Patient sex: F
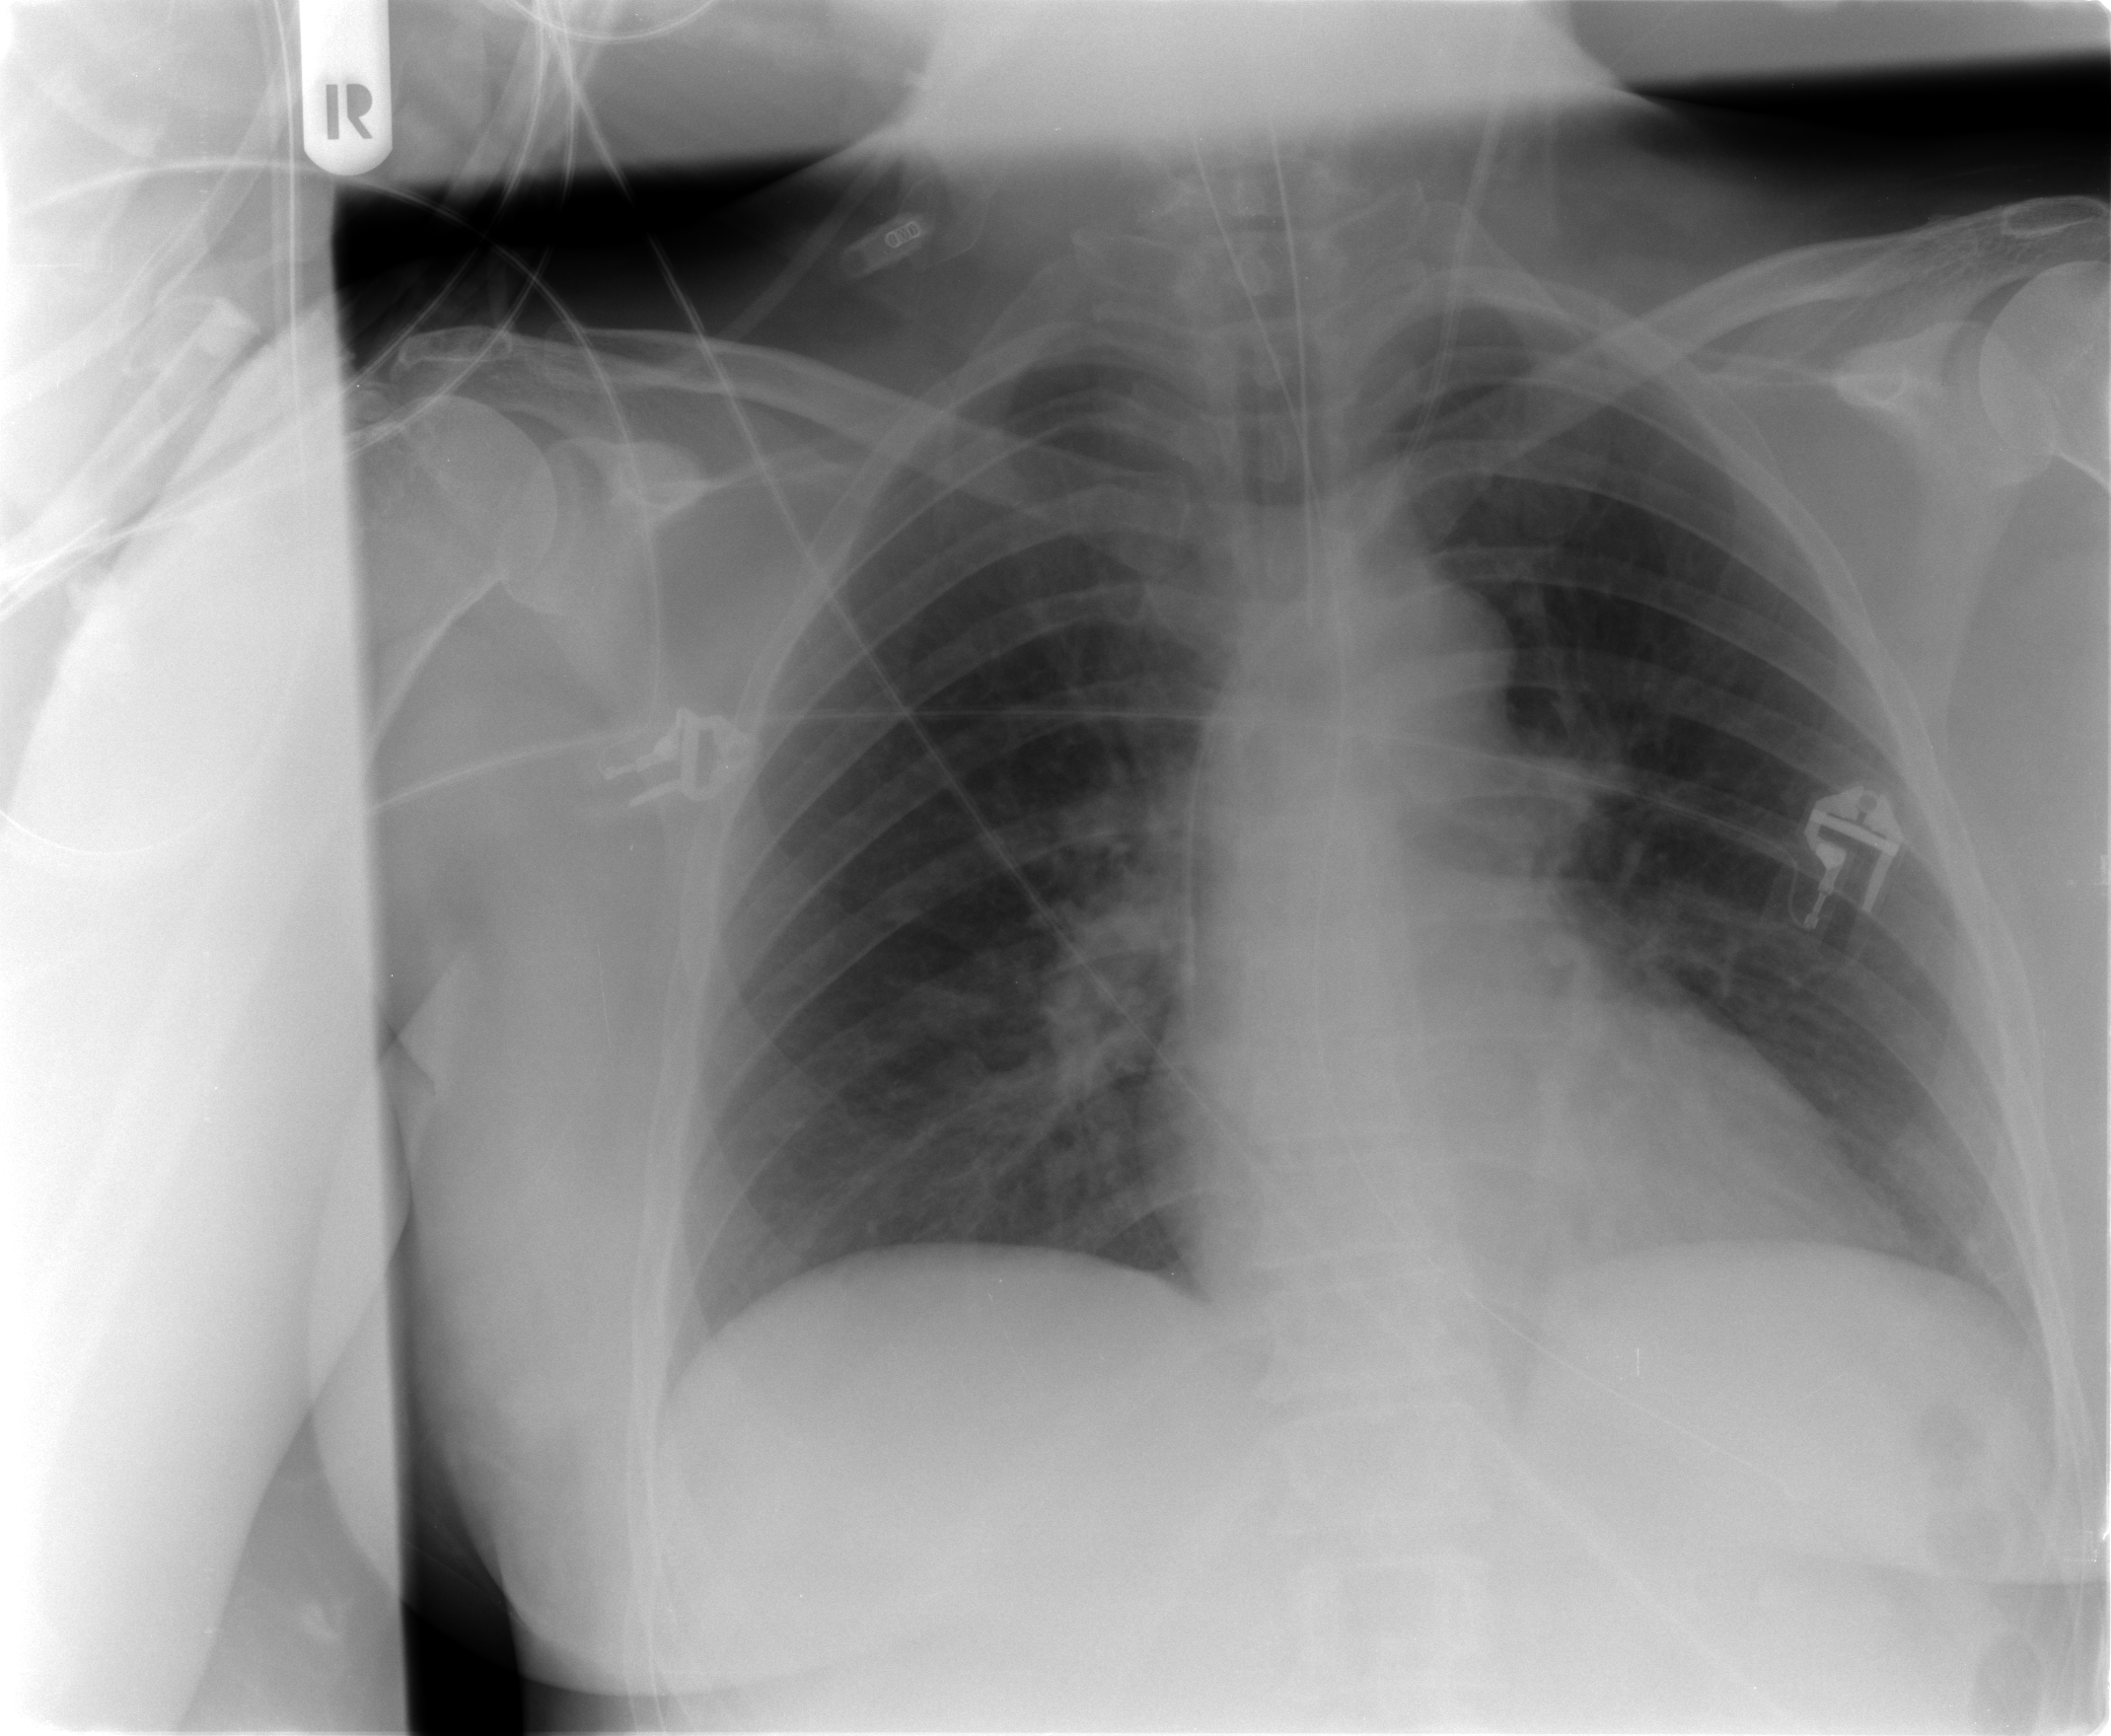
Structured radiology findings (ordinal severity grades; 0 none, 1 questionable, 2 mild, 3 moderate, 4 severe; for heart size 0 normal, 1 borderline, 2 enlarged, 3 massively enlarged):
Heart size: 0
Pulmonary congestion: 0
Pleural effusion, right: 0
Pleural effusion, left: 0
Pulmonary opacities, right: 0
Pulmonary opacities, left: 0
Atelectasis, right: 1
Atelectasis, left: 1